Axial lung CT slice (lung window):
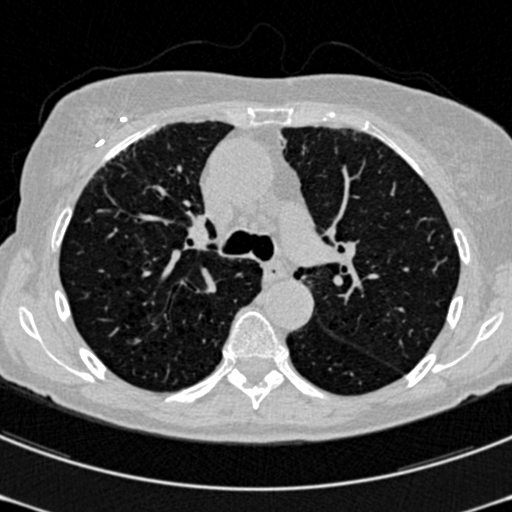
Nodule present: no